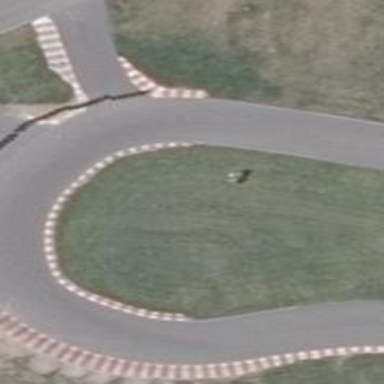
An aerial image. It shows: Asphalt service raceway for karting.